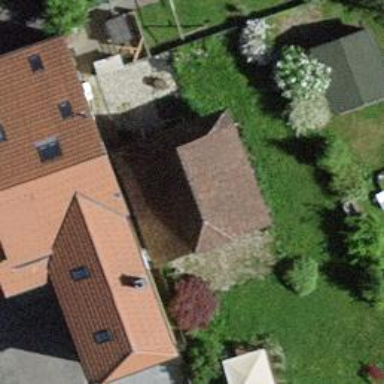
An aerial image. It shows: Barn.